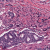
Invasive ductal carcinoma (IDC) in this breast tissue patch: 1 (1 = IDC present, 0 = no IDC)